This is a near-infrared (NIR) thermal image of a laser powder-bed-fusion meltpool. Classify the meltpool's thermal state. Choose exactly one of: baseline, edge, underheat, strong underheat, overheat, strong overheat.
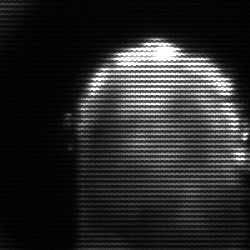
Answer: baseline